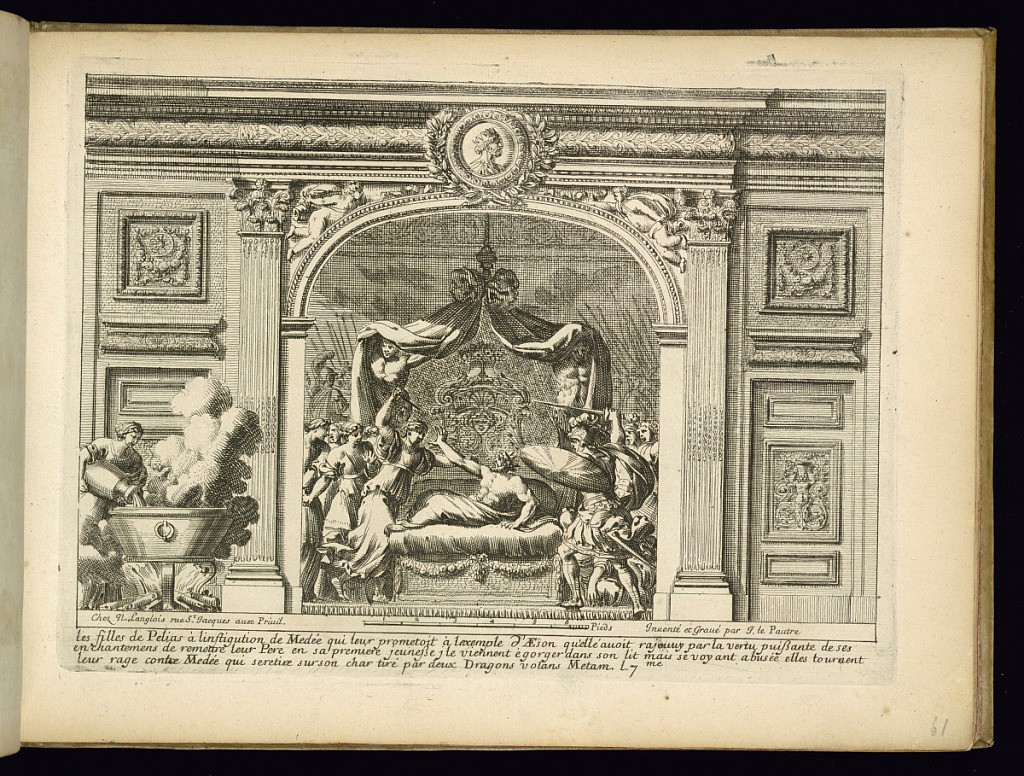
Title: Alcove with the Daughters of Pelias Assassinating their Father
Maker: Jean Le Pautre, French, 1618–1682
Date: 1658–1703
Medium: Etching on laid paper
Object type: Print
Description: A scene with a canopy bed in an alcove and figures, a man lying on the bed with a woman holding a dagger above her head and attacking him with other women behind her. To the right of the bed soldiers and men, including one soldier wielding his sword and holding a shield. The scene is from Greek mythology featuring the king Pelias being assassinated by his daughters. The alcove and flanking walls are decorated with ornate paneling, fluted pilasters, cornices with carved moldings, a medallion with a profile portrait, and putti. A female figure pours liquid from a jug into a large smoking basin placed above a fire. The scene is described below. The plate is signed.